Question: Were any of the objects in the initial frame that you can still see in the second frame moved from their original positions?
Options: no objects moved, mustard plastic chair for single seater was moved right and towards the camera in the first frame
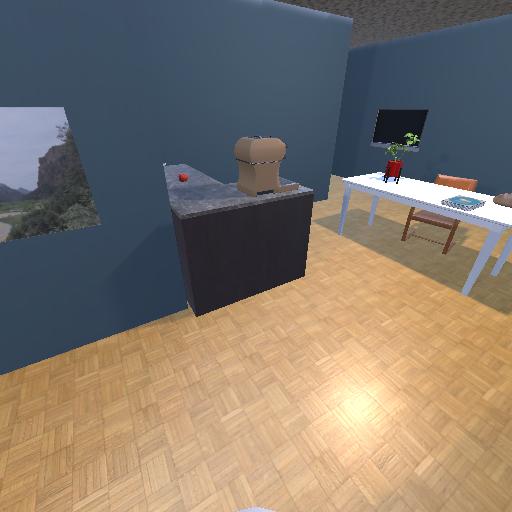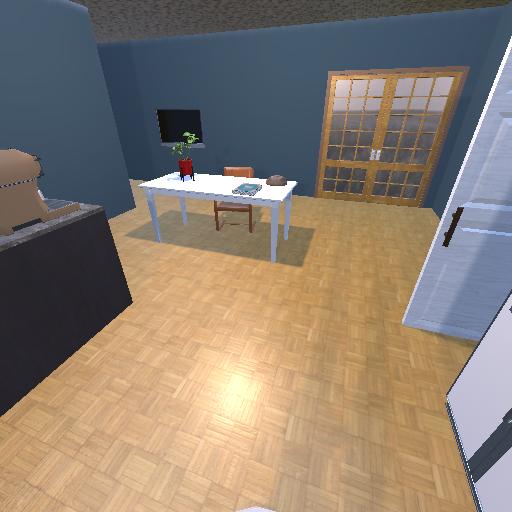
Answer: no objects moved